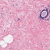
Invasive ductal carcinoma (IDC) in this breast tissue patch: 0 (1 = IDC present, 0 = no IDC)